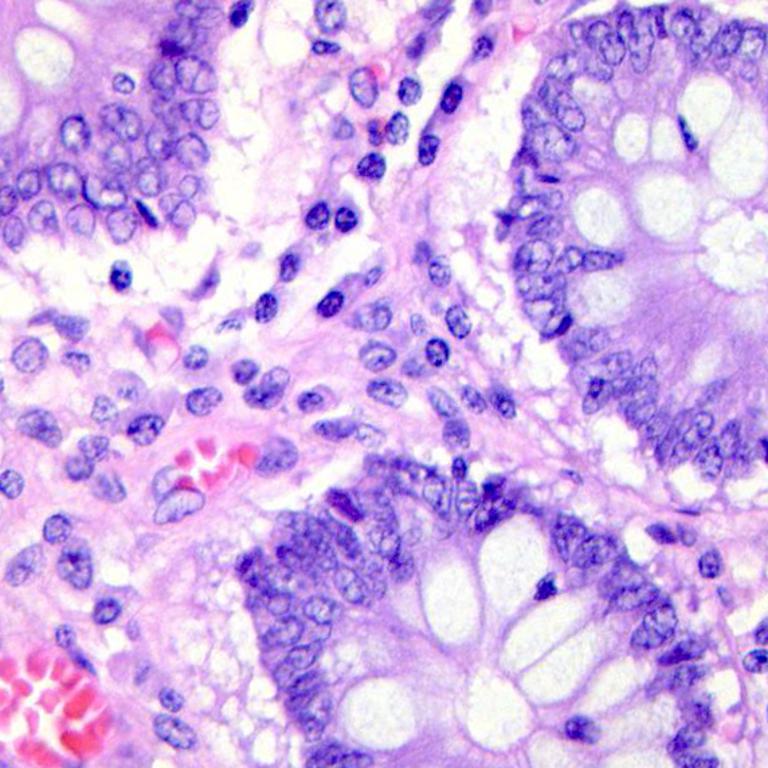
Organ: colon
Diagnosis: benign